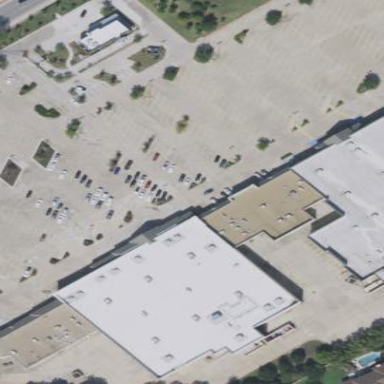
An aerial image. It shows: Retail building with trampoline park inside.